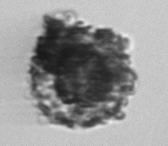
Label: unknown2